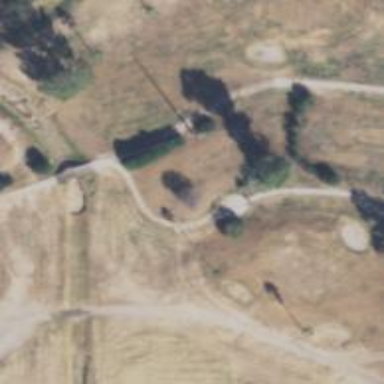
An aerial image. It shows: Golf cartpath that is also road path.